Question: I am getting the following error,
'''
java.lang.NoClassDefFoundError: org/apache/xmlbeans/XmlObject
'''
I'm using Maven and have included the poi and poi-ooxml dependencies. This installed the xmlBeans jar so i'm not sure why it isn't working.

Any help is appreciated
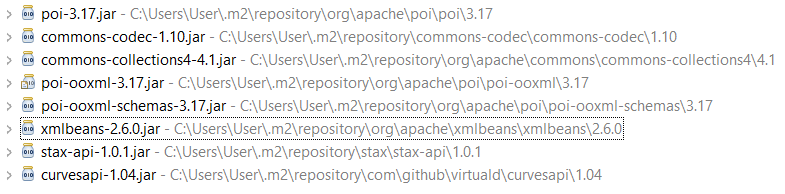
Answer: It sounds like the jar is corrupt. Try the second answer from the following question: <URL>
In other words:
1. Try removing the contents of the local repository directory. On Windows this is located at: C:\Users[username].m2\repository folder.
2. In Eclipse, right-click on the project and select Maven->Update Project. Ensure the Force Update of Snapshots/Releases is selected.